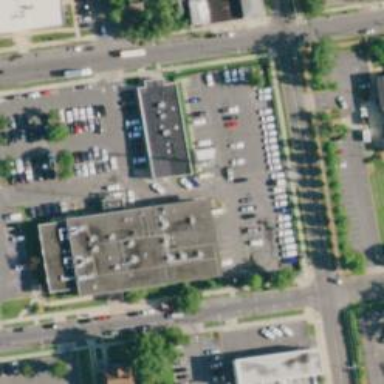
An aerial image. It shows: Public building.